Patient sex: M
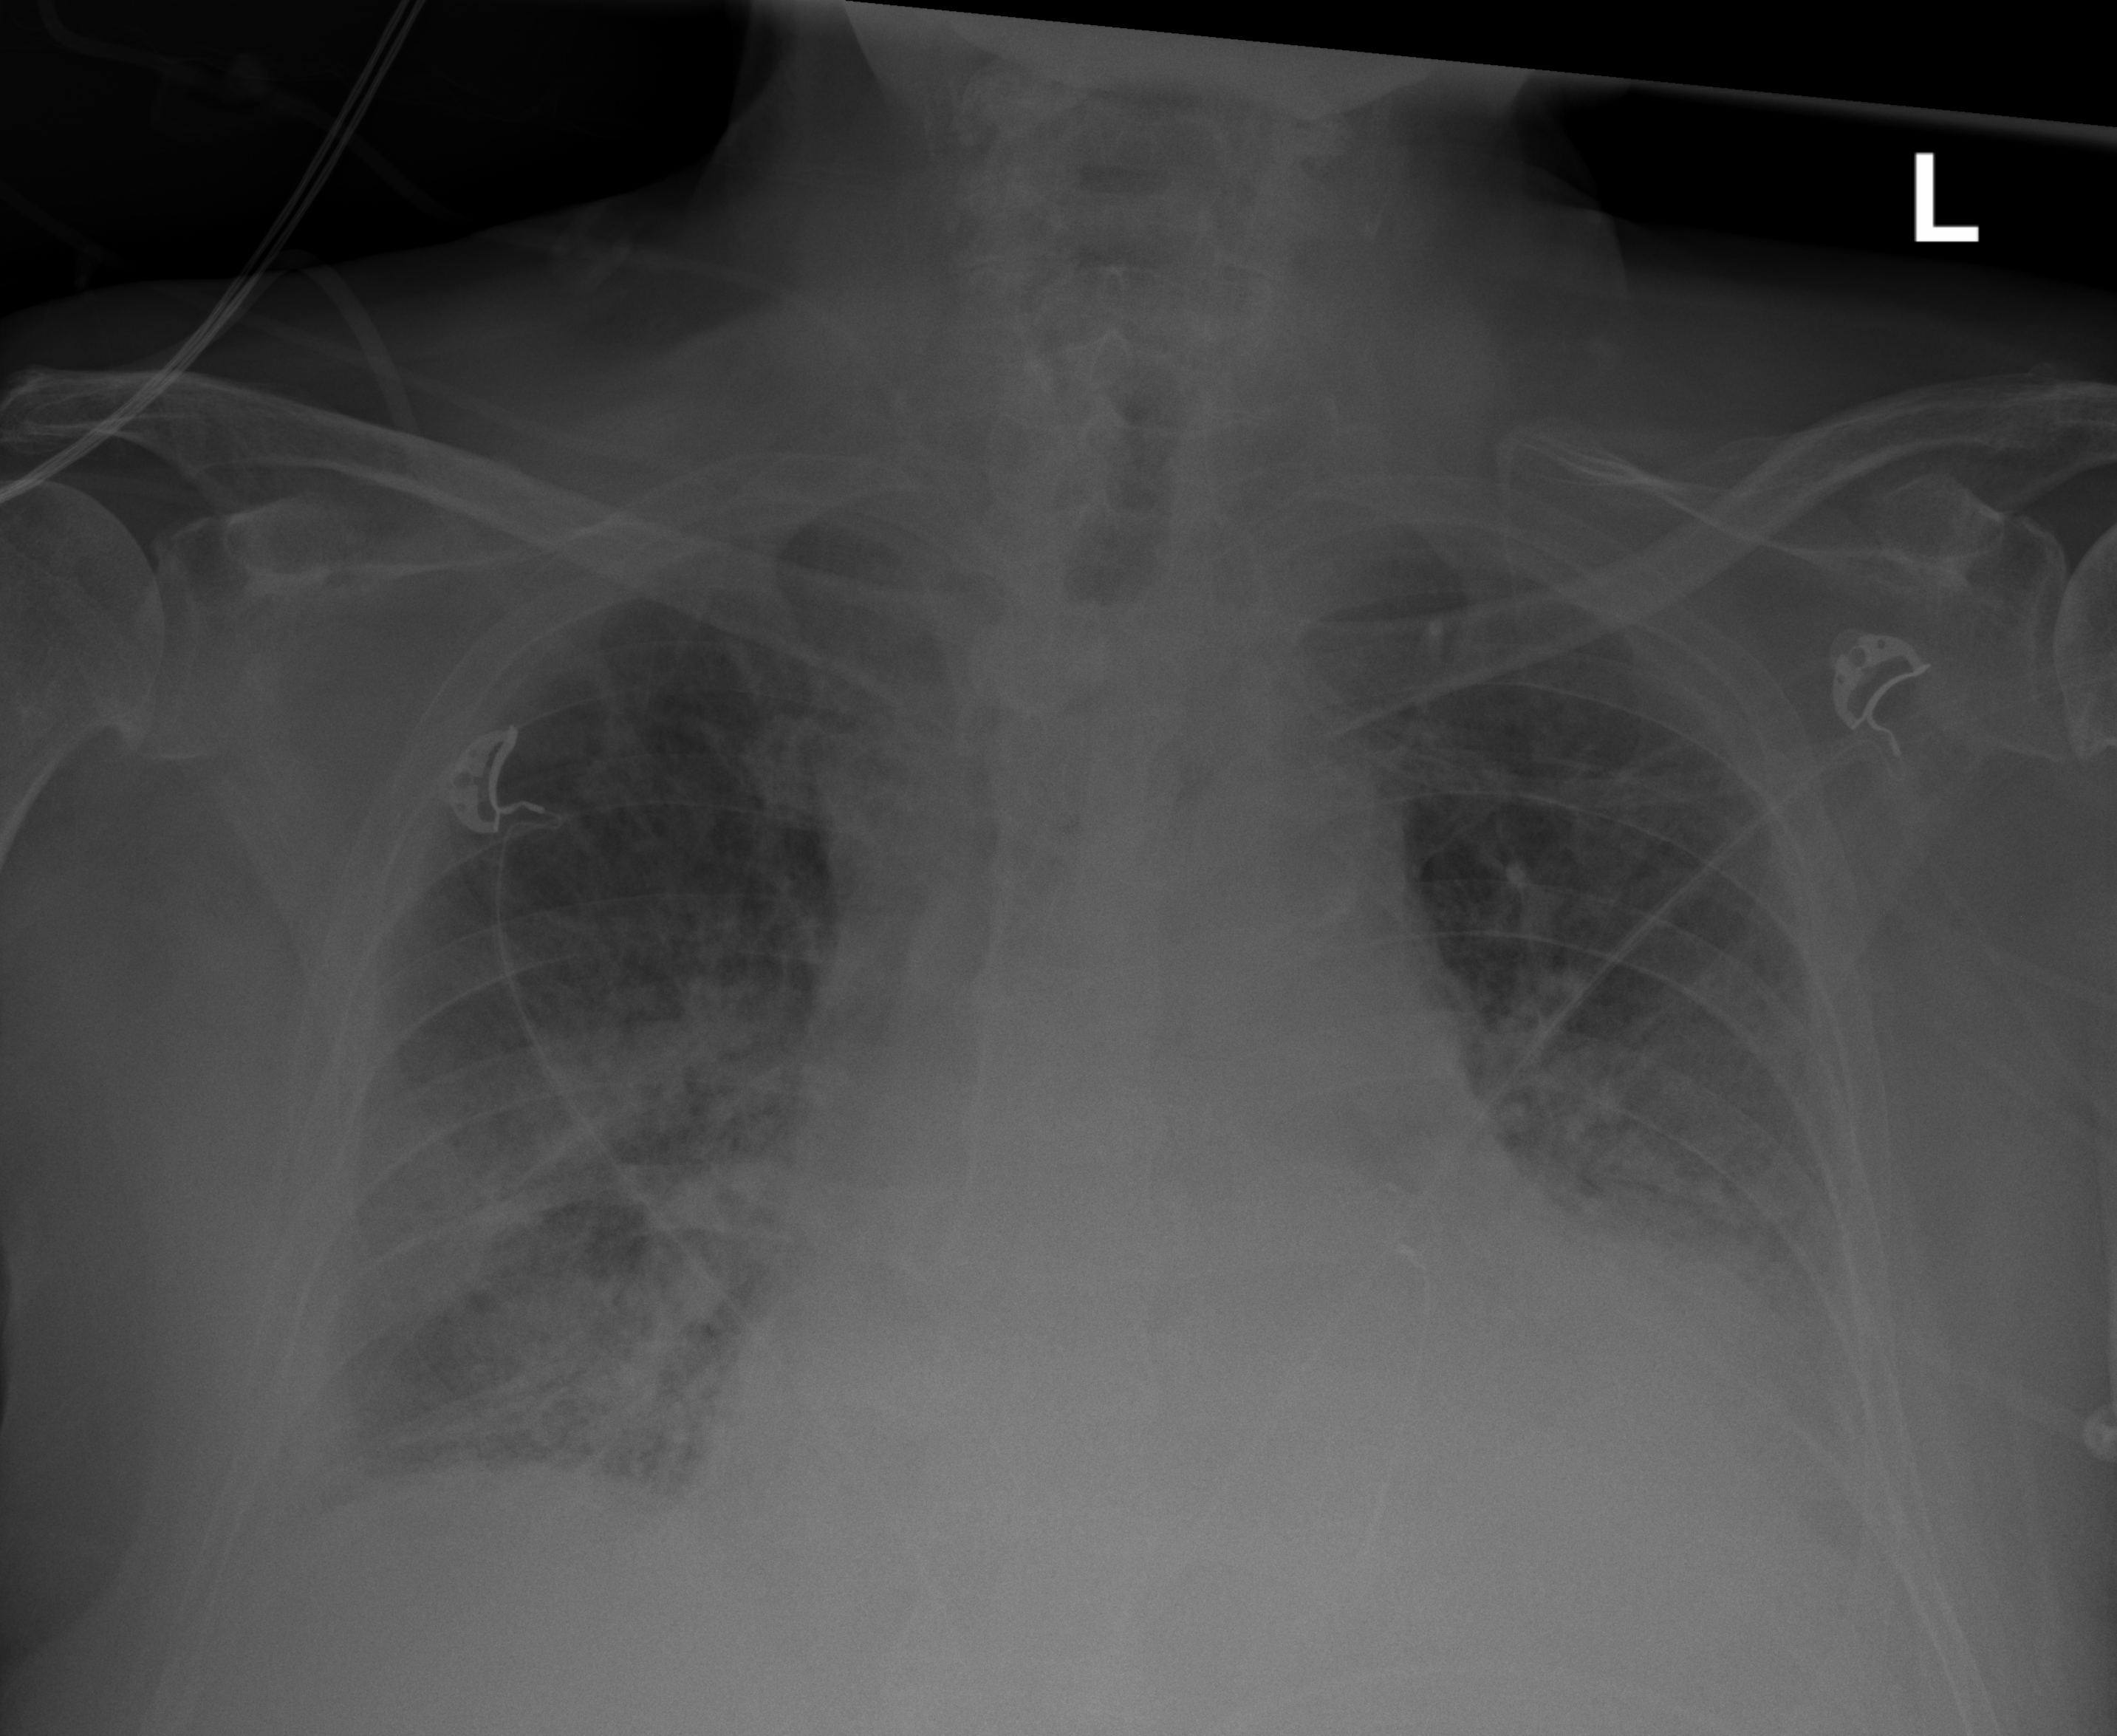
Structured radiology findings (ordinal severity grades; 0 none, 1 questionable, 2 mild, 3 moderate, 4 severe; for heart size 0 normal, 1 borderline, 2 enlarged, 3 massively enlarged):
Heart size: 2
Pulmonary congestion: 2
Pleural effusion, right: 2
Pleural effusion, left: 2
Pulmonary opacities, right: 2
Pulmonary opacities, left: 2
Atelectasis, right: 2
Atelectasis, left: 2